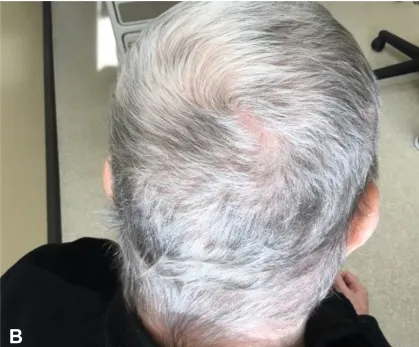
B, Posttreatment image of case 3 showing marked improvement after 8 months of baricitinib 4 mg every day.
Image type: medical_photograph (skin_photograph)